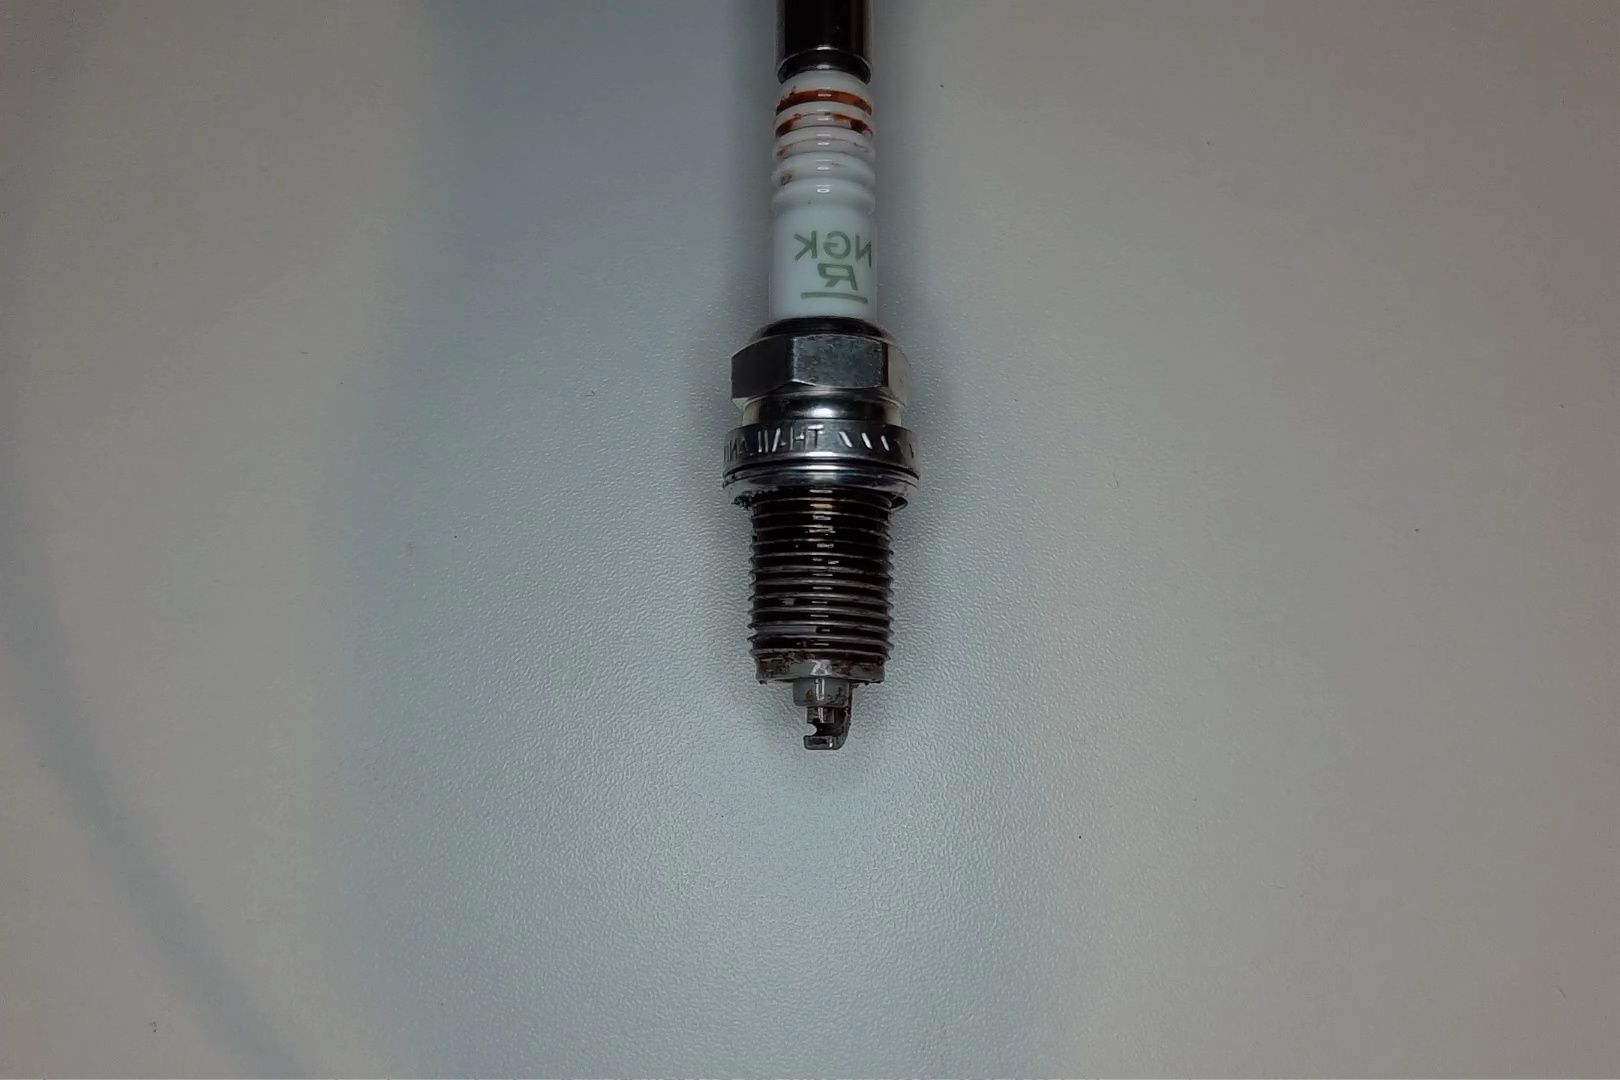
Label: anomaly